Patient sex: M
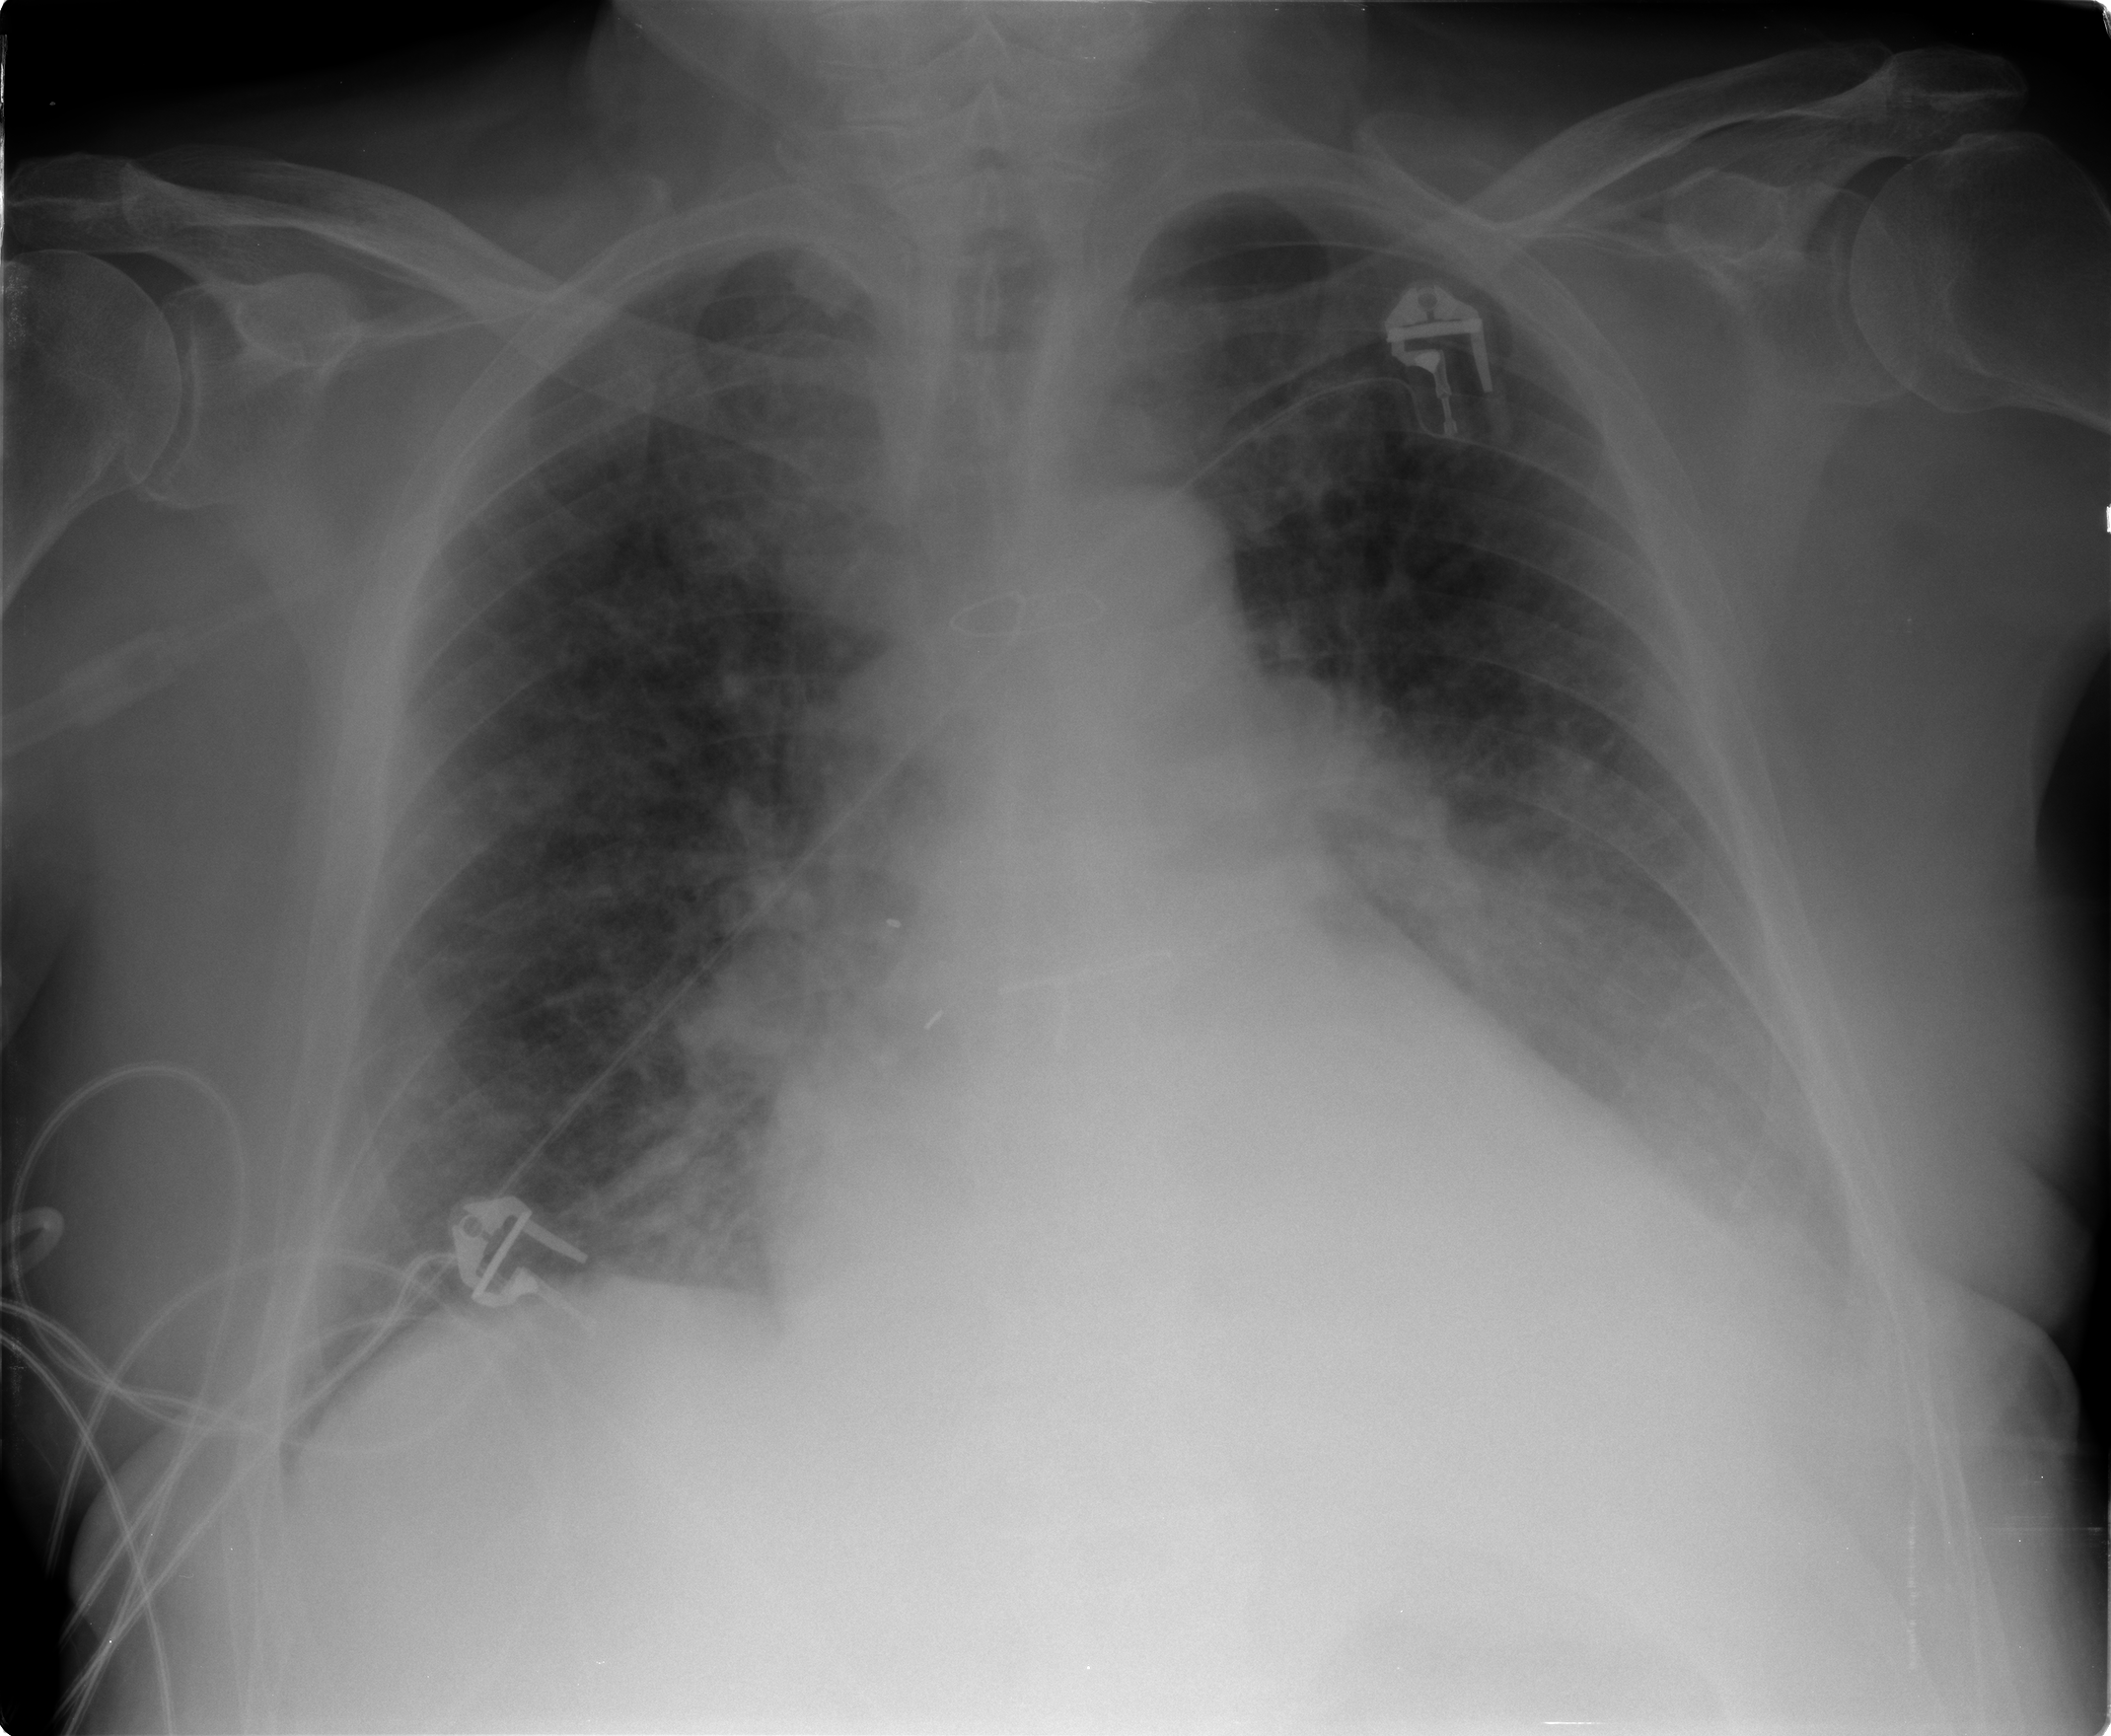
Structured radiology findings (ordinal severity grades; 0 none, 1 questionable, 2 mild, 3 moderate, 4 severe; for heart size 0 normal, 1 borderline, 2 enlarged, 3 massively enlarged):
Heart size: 2
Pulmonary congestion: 2
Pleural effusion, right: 0
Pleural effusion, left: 2
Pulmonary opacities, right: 1
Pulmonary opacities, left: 1
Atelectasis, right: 2
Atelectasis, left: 3